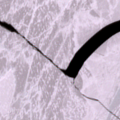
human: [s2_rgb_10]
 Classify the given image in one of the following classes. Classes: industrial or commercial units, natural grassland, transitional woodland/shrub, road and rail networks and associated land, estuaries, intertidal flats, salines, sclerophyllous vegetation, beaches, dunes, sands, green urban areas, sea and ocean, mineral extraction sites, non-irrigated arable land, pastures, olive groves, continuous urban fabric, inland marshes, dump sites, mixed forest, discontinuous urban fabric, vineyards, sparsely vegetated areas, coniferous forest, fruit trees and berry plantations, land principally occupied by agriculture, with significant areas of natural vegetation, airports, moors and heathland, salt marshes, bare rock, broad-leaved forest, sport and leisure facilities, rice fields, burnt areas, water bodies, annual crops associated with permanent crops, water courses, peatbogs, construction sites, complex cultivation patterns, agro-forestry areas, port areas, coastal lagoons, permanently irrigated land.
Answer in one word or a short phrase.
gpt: sea and ocean